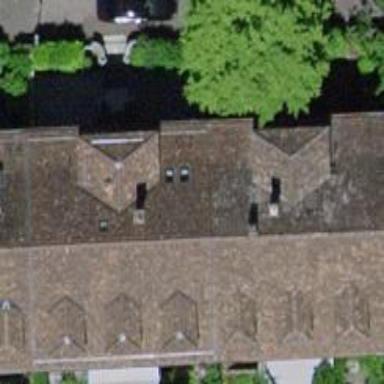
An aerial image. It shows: Hipped roof on residential building.